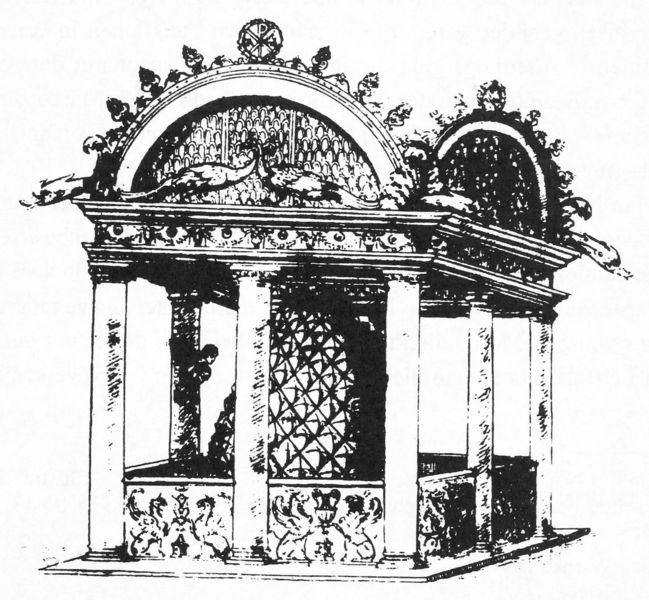
Titel: Pigna-Brunnen, Atrium Alt-St. Peter
Künstler: Simone Cronaca
Standort: Rom, S. Pietro (EU - I - Latium)
Schlagwörter: kopf, vogel, menschen, skizze, säule, säulen, zeichnung, gebäude, haus, tiere, ornament, architektur, sockel, vögel, gitter, kirche, gold, schräg, brunnen, schuppen, statue, relief, ente, schwan, bogen, mauer, grafik, rundbogen, dekor, ornamente, verzierung, bögen, schlicht, druck, kugel, pfau, gänse, entwurf, kapitell, mittel, schnörkel, löwen, statuen, grab, faun, tempel, pavillon, sechs, kupferstich, grabstätte, pavillion, schrein, wasserspeier, laube, grabmal, abgrenzung, gartenhaus, pfaue, dekoriert, pfauen, fauen, 6, p, päpstlich, greiffen, schwanenkopf